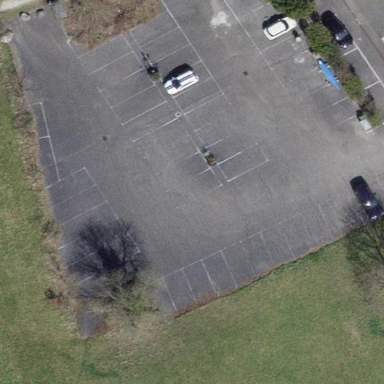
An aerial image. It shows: Parking area with surface.